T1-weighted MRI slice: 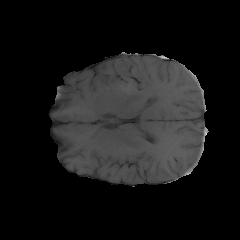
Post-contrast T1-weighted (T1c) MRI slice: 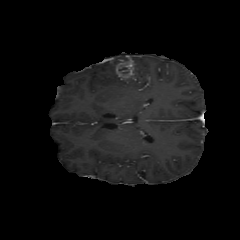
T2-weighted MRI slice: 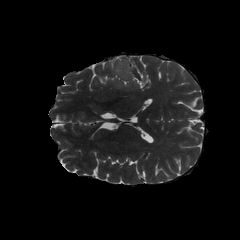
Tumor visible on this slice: yes